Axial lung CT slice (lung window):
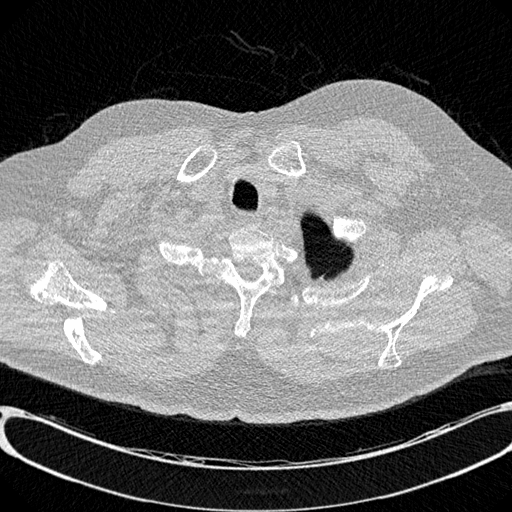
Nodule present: no